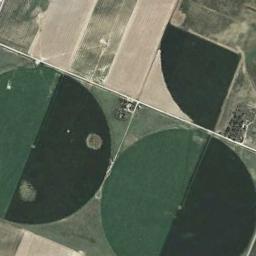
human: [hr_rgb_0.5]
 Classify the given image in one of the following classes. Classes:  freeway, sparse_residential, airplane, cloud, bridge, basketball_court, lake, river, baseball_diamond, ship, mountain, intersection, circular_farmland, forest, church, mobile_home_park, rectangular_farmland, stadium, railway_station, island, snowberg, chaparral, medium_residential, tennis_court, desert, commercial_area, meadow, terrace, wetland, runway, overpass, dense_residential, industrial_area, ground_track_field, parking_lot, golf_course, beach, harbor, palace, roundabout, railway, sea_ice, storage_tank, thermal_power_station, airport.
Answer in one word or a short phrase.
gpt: circular_farmland